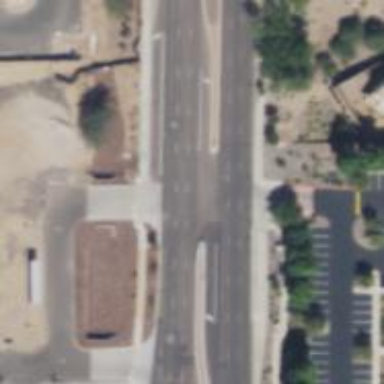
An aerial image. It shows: Asphalt road with secondary link designation.